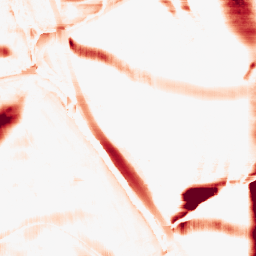
Category: morphological
Decomposition family: morphological_rect
Decomposition parameters: operation: opening
width: 50
height: 20
Upsampling method: quadratic
Upsampling parameters: scale: 8
Upsampling scale: 8